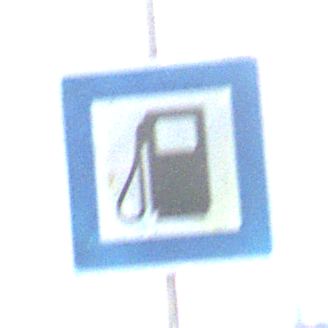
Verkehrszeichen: Tankstelle
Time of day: MorningAfternoon
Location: Outdoor (Nature)
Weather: PartlyCloudy
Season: NotSpecified
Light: Natural